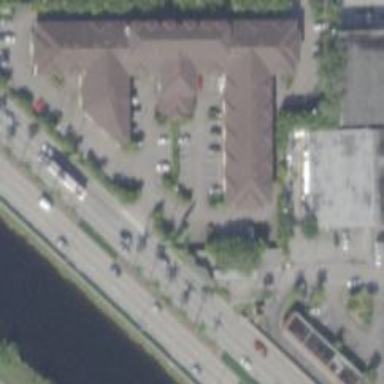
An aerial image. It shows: Building that is motel.